Brain MRI, t2w sequence, axial 2D slice.
Patient: age 22, sex F, weight 78 kg, height 1.78 m
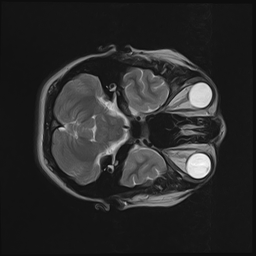